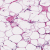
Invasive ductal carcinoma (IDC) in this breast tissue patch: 0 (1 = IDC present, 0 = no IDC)